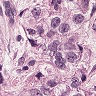
Metastatic tissue present: yes